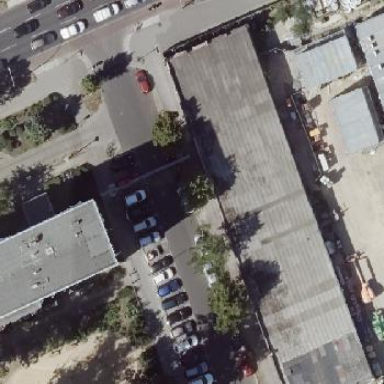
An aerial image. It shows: Asphalt parking area.